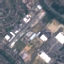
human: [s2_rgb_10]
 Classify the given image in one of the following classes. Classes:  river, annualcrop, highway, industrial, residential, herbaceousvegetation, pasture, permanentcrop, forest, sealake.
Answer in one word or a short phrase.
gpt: Industrial